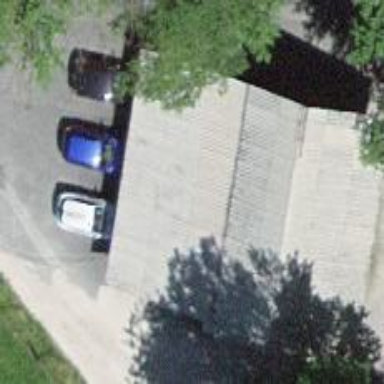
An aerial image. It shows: Cabin.